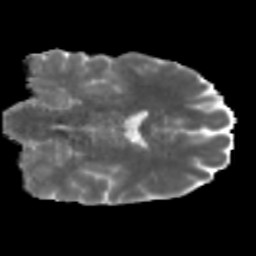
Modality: MD
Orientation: coronal
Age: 46
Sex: male
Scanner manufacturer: siemens
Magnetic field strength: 3 T
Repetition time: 5 s
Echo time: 0.092 s